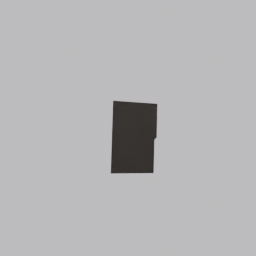
Label: tools